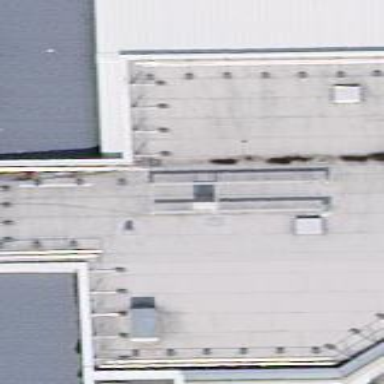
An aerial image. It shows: Building.